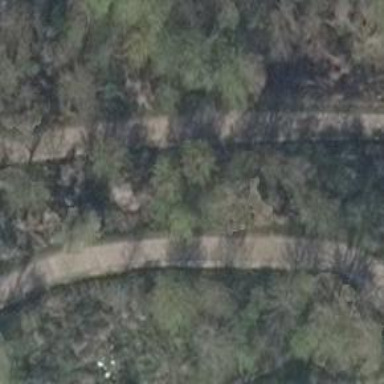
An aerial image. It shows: Footway along the road.